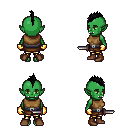
a pixel art fantasy rpg character, female body template, orc, green skin, leather chest armor, gold greaves, black mohawk hairstyle, gold gloves, brown shoes, dagger, four views (front, back, left, right), 2x2 character sprite sheet, small pixel art, hard edges, no anti-aliasing